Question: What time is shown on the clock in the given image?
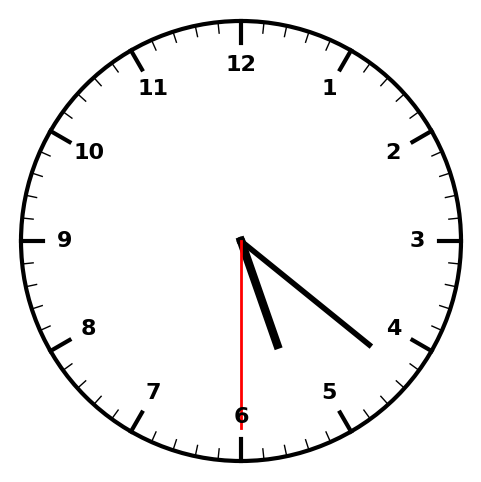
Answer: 05:21:30